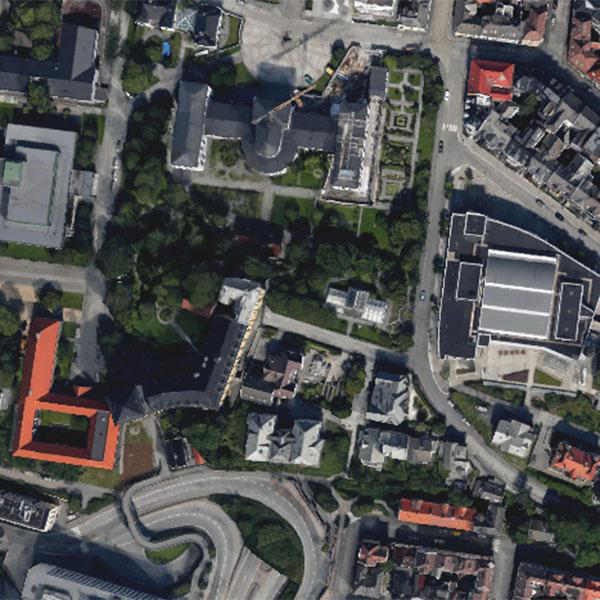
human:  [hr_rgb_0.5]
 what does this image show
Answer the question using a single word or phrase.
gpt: dense residential